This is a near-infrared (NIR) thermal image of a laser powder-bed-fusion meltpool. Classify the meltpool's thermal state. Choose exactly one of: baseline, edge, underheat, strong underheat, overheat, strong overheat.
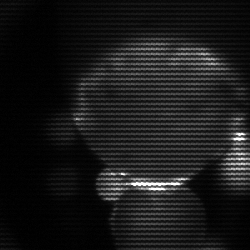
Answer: edge